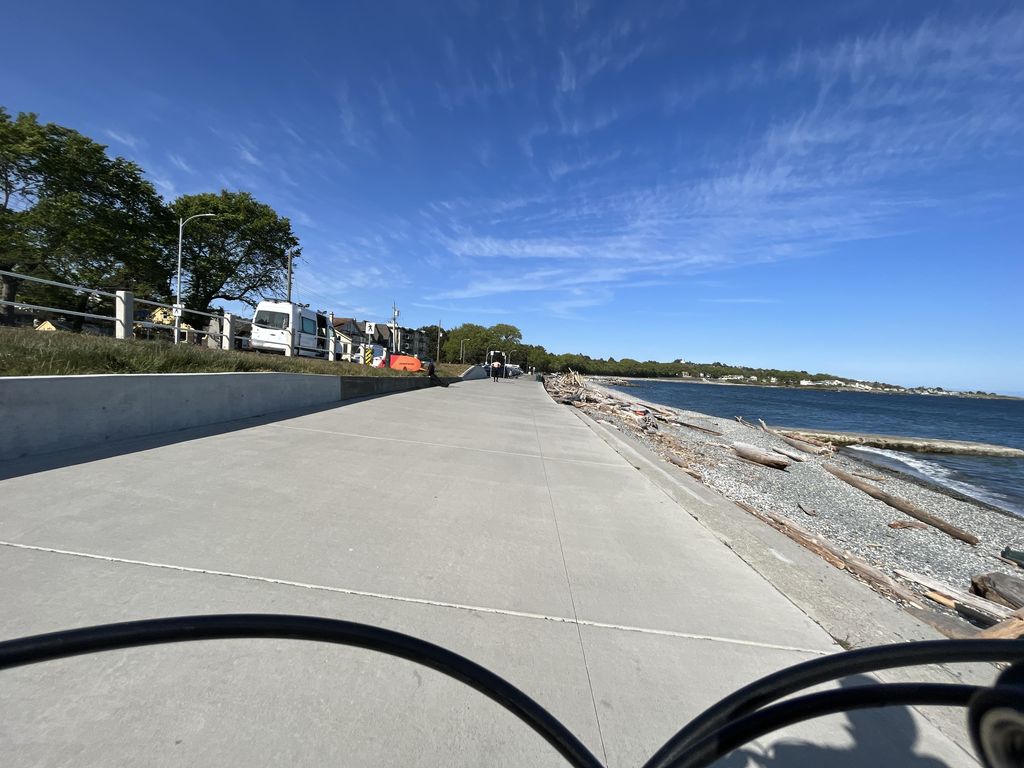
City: victoria